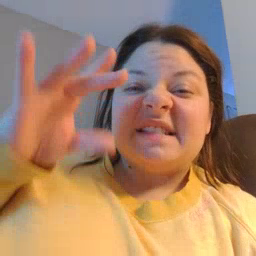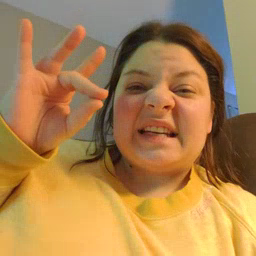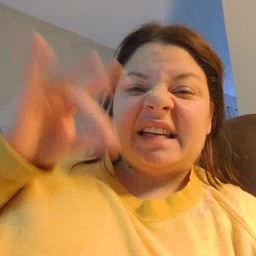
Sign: sticky